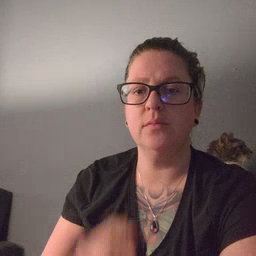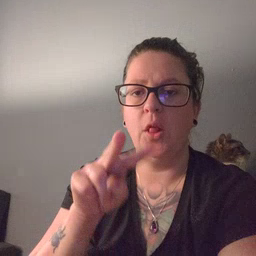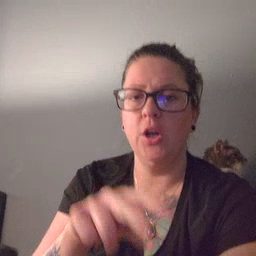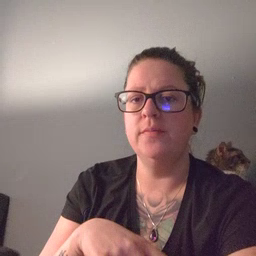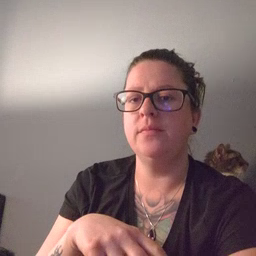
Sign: look